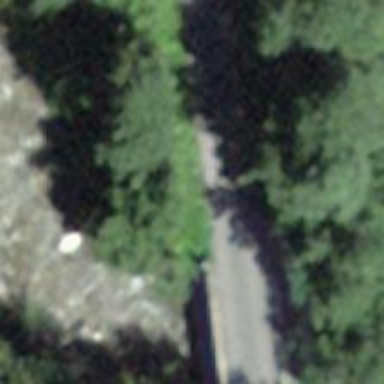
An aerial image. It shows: Unclassified road with bridge.